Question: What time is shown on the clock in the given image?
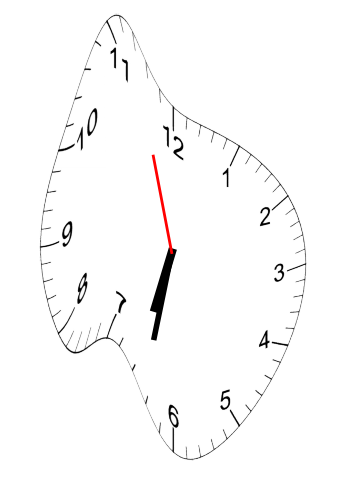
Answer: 06:31:57